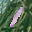
Label: 1